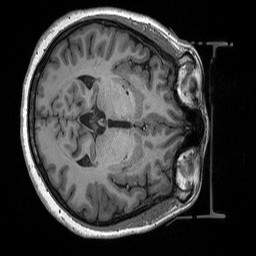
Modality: T1w
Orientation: axial
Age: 44
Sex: male
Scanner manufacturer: siemens
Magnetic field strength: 3 T
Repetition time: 2.53 s
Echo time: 0.00219 s